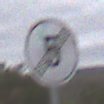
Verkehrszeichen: EndeGeschwindigkeit5
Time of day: Midday
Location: Outdoor (Nature)
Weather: Overcast
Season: NotSpecified
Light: Natural